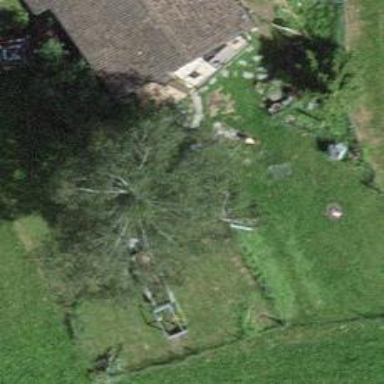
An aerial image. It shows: Beautiful tree in nature.